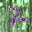
Label: 7